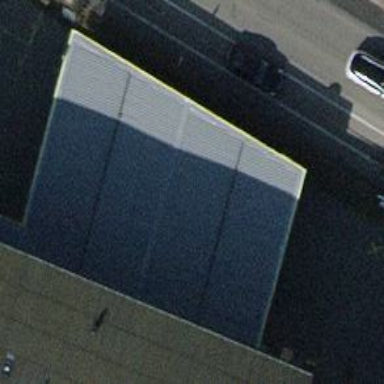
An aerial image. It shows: Fuel station.